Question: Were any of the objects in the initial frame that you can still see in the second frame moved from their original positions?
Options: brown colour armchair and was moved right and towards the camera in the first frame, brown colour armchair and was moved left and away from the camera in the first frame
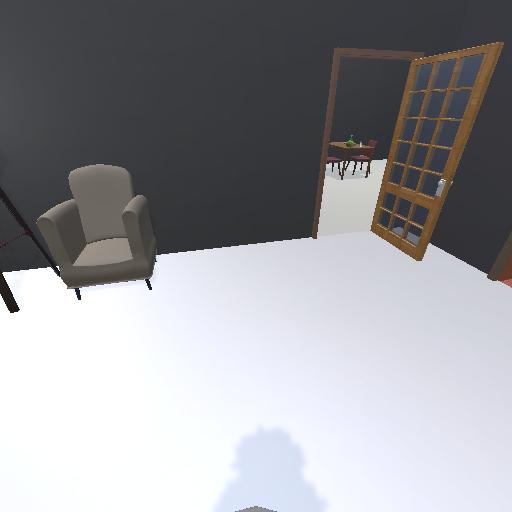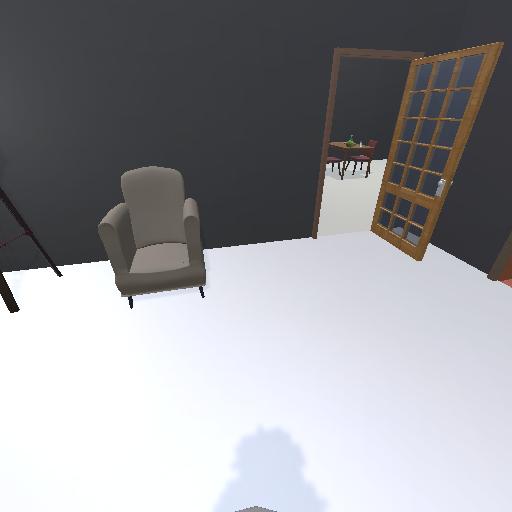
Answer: brown colour armchair and was moved right and towards the camera in the first frame